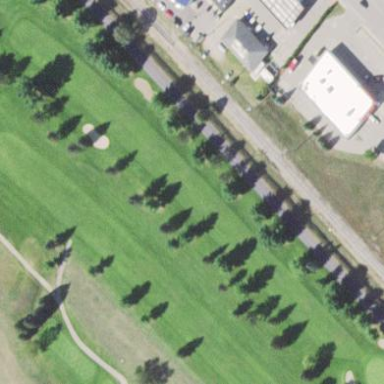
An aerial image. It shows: Grassy area designated as golf fairway.